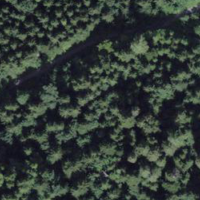
EUNIS habitat code: 43
Species observed at this site:
Vaccinium myrtillus